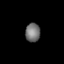
Tissue: prostate
Cell type: T cells
Senescence score: 0.3132
Nuclear area (px): 275
Mean DAPI intensity: 113.236